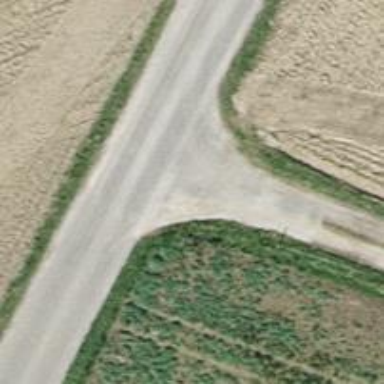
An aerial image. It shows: Track with grade 3 pebblestone surface.